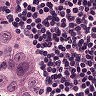
Metastatic tissue present: yes